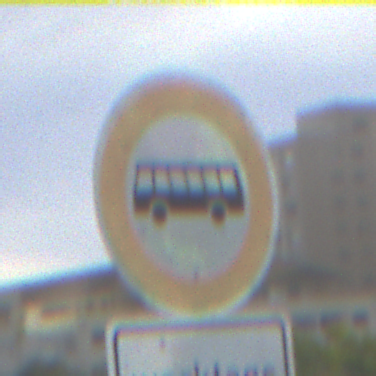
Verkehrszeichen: VerbotKraftomnibusse
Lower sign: ZeitangabenMitBeschraenkungAufWochentage1
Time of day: MorningAfternoon
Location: Outdoor (Suburban)
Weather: PartlyCloudy
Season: NotSpecified
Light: Natural